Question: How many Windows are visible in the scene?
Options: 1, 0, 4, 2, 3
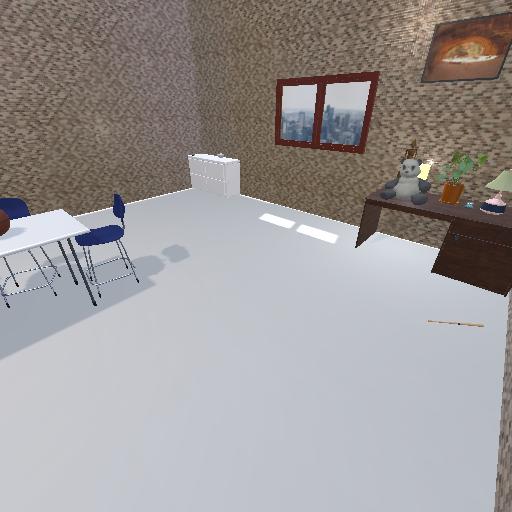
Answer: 1